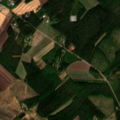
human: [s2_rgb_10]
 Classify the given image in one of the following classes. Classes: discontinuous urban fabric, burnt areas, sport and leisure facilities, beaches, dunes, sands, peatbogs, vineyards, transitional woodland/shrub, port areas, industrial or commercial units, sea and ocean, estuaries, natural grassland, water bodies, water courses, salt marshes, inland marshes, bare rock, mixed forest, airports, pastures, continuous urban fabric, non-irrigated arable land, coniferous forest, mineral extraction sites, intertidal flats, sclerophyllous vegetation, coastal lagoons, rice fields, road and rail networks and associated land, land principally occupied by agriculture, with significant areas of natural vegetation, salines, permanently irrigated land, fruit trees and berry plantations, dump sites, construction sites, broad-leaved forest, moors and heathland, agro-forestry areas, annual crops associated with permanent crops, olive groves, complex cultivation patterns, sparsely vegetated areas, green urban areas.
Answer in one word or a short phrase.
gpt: non-irrigated arable land, land principally occupied by agriculture, with significant areas of natural vegetation, coniferous forest, mixed forest, transitional woodland/shrub, peatbogs